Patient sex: M
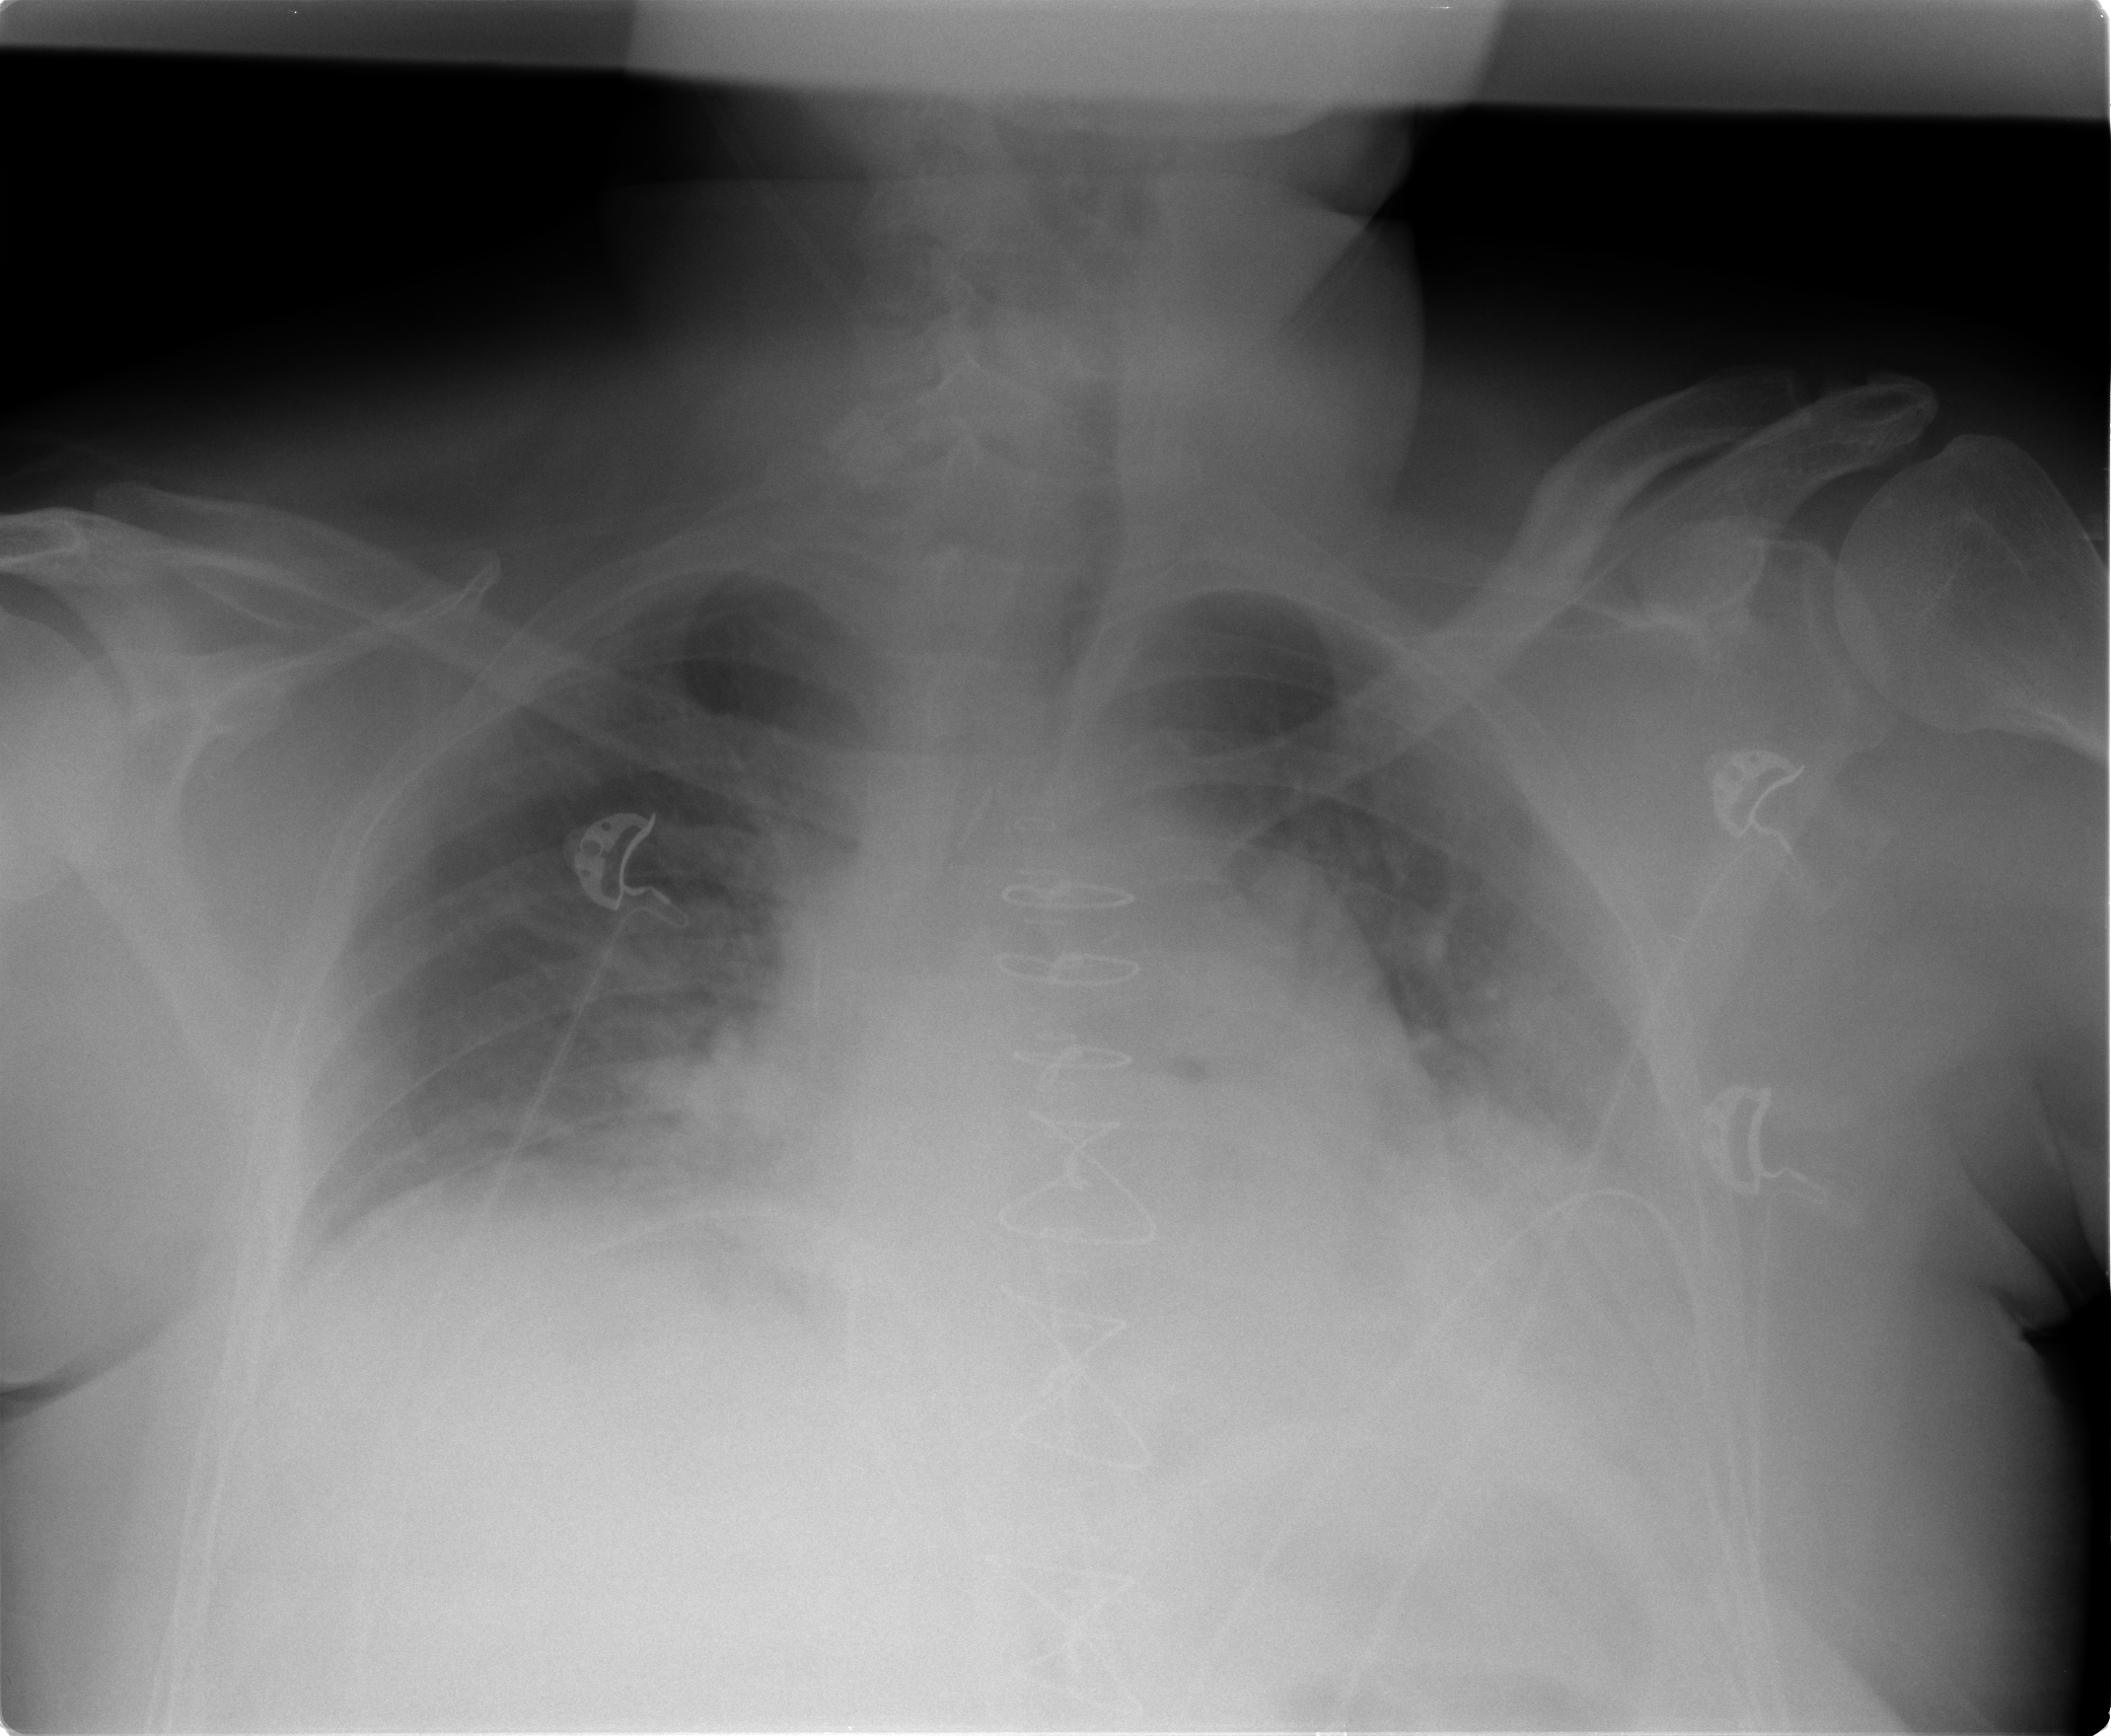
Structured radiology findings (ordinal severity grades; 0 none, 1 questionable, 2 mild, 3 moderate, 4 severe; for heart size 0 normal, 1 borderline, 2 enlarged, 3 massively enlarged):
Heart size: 2
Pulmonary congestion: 2
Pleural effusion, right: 1
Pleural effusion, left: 3
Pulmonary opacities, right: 0
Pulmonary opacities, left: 1
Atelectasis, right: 2
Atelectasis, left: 3